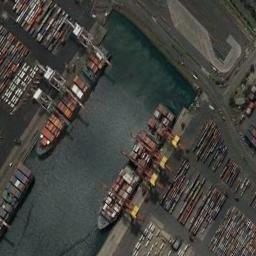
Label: ship